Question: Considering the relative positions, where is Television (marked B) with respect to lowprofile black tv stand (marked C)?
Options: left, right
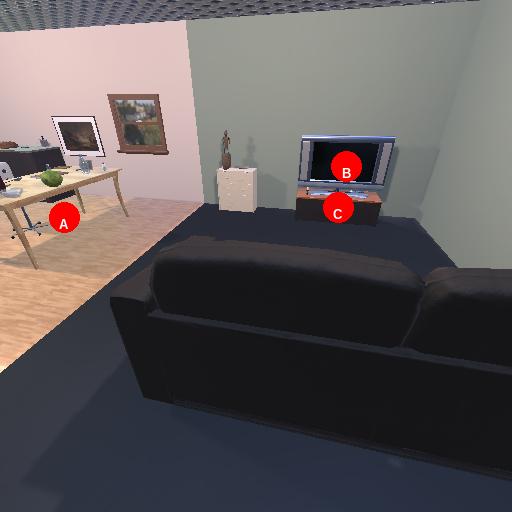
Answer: left